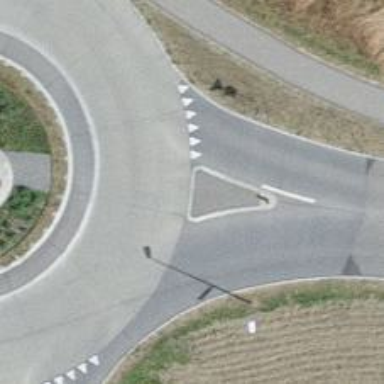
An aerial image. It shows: Road with "give way" sign.